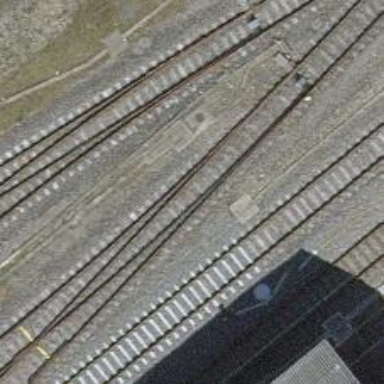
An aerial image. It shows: Single-track electrified railway siding with contact line for service.